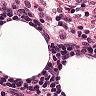
Metastatic tissue present: no